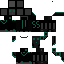
A male skeleton skin with dark skin, wearing brown helmet dressed in a black armor chest and black pants, featuring a closed mouth.